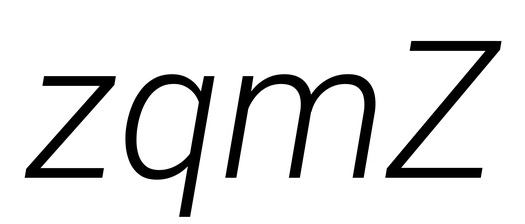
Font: Roboto-Italic_Light_Italic